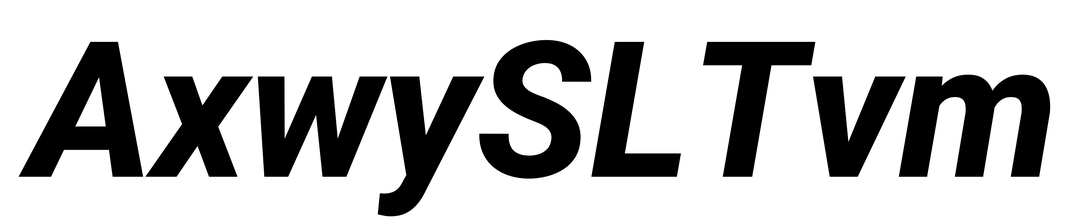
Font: Roboto-Italic_ExtraBold_Italic